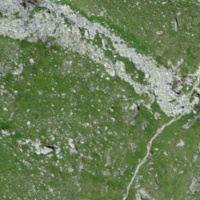
EUNIS habitat code: 26
Species observed at this site:
Parnassia palustris